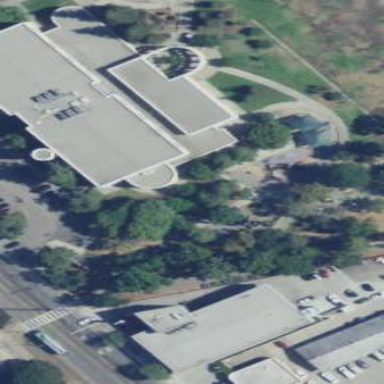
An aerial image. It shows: Community center building featuring basketball court.